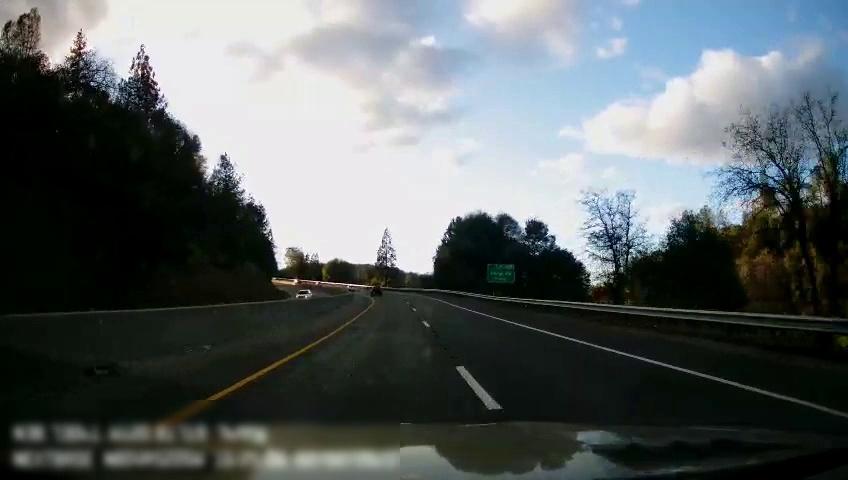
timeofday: Day
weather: Sunny
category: Drivable Space
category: Drivable Space
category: Vehicles | SUV
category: Vehicles | SUV
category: Lanes | Current Lane
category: Lanes | Alternate Lane
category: Lanes | Current Lane
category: Traffic | Signs